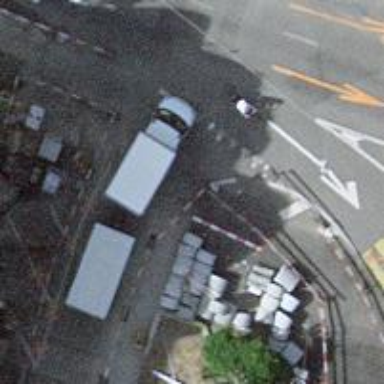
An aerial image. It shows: Kerb barrier.